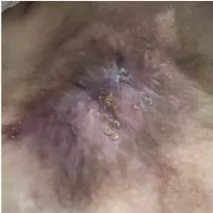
Sore and ulcers. (F) At the sixth visit, the ulcers had already healed.
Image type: medical_photograph (skin_photograph)